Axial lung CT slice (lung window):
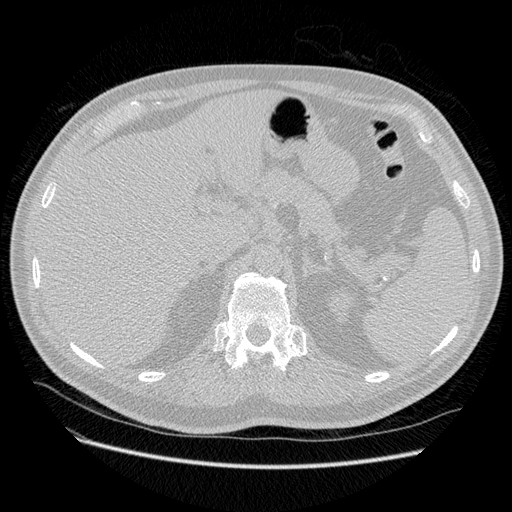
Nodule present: no